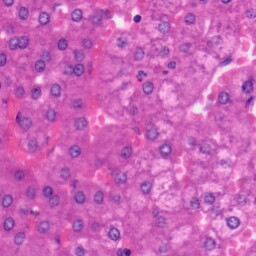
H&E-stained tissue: Liver